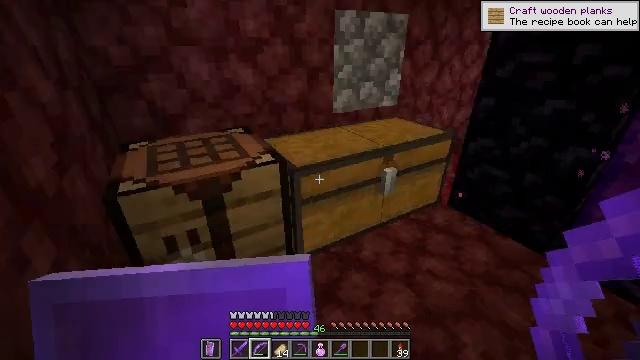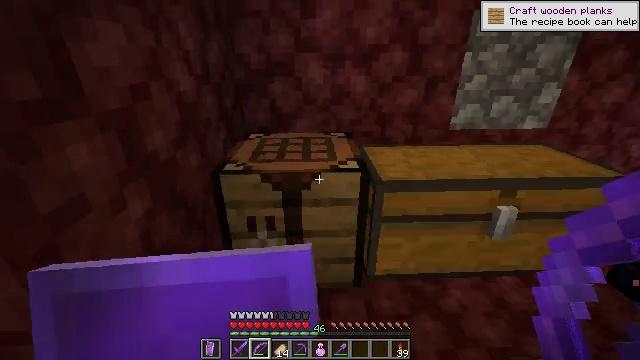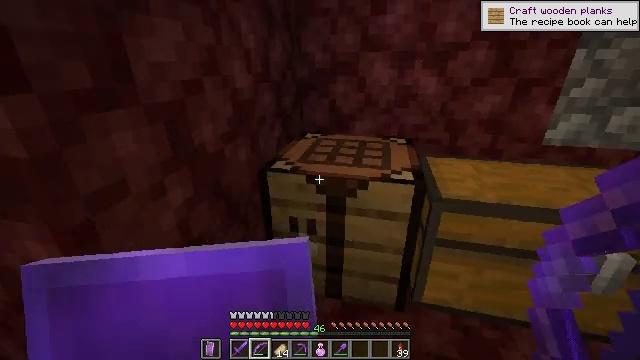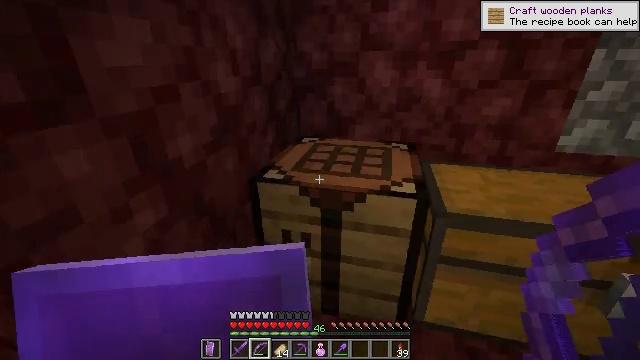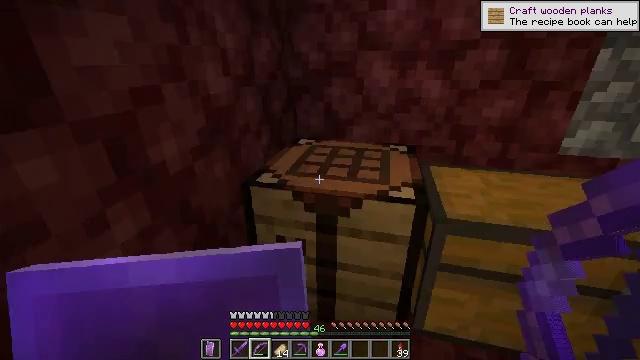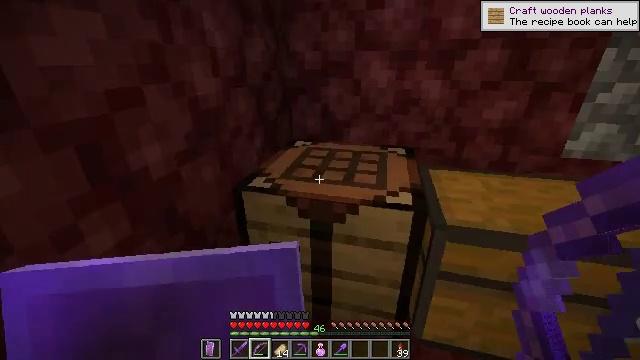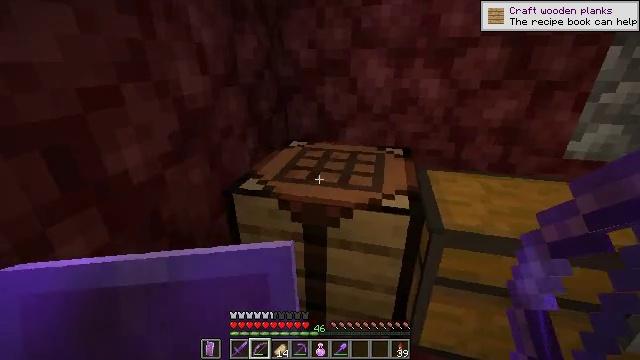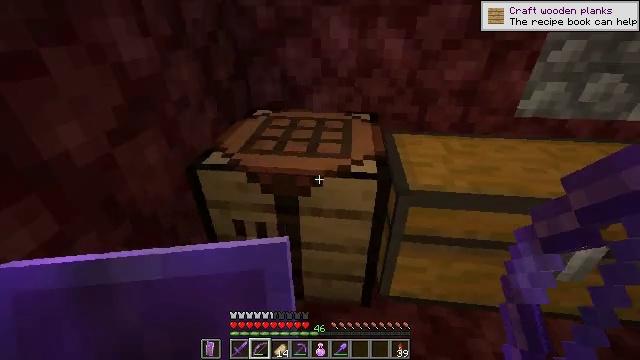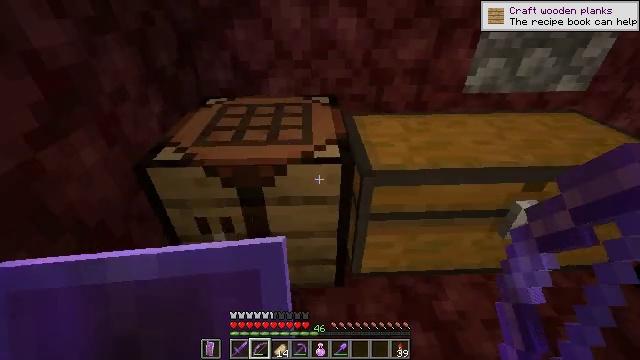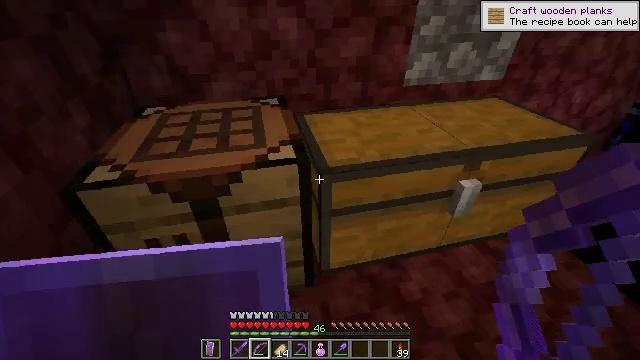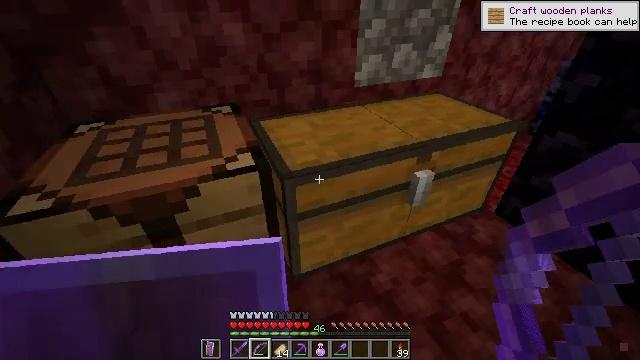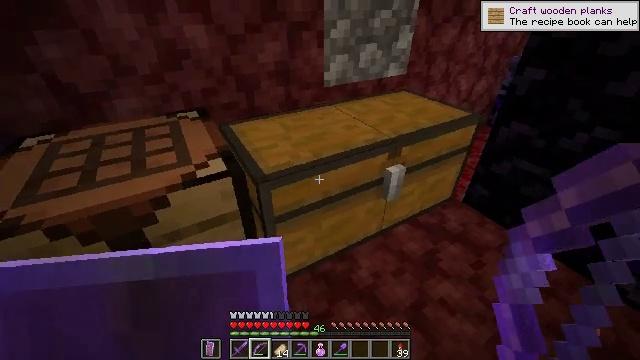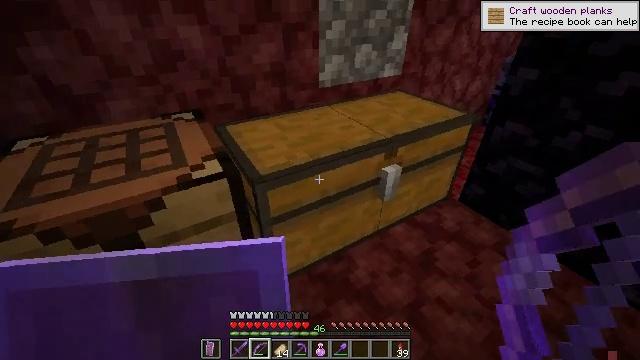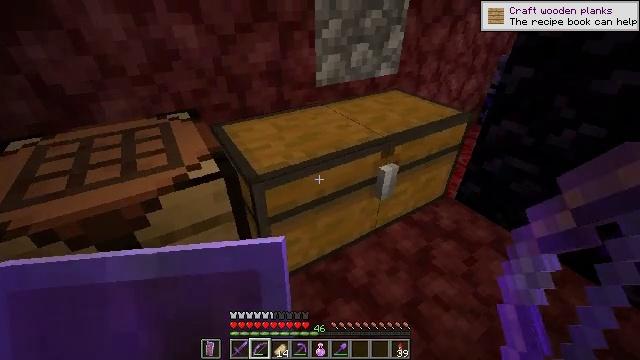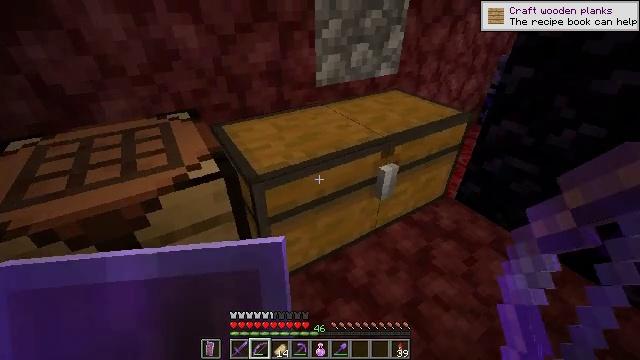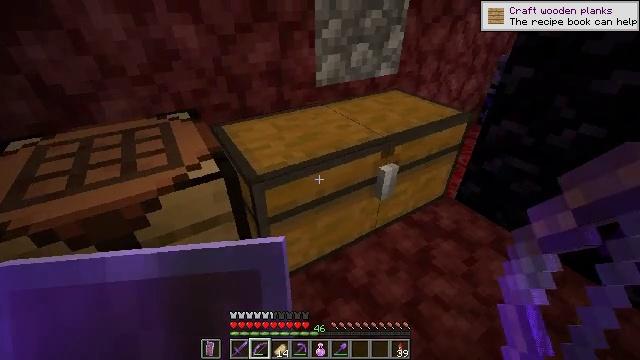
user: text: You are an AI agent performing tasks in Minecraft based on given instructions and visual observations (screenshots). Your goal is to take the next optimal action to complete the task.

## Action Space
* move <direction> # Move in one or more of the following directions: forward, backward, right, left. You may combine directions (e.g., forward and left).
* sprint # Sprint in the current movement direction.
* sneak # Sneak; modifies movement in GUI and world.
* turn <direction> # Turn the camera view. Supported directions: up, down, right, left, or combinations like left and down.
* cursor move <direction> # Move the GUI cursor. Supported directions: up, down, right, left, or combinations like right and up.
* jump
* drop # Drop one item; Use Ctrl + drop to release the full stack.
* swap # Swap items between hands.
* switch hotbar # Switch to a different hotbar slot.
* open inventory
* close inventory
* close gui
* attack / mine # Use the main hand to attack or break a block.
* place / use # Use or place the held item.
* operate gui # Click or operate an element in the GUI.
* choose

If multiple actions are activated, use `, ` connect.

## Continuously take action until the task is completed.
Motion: motion action
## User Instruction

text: craft item air
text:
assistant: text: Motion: move forward and move right, turn left and up
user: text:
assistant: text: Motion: move forward, turn left
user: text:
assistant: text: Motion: move forward
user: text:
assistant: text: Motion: no_op
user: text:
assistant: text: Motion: no_op
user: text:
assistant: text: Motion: no_op
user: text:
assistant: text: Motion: turn right and down
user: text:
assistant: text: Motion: turn right and down
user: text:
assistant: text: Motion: turn right
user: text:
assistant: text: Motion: turn right
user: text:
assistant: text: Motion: turn right
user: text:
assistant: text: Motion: no_op
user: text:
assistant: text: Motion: no_op
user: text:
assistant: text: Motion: no_op
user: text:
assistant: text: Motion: use / place
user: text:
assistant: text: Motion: use / place
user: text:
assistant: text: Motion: use / place
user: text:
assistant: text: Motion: use / place
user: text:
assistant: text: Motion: no_op
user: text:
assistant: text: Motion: no_op
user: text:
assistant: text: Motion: no_op
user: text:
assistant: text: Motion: no_op
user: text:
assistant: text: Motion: no_op
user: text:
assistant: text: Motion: no_op
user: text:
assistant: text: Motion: no_op
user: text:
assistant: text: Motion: no_op
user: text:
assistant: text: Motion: no_op
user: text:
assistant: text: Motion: no_op
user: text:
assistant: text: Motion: no_op
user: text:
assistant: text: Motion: no_op